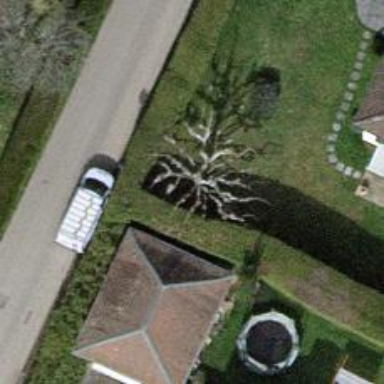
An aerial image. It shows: Evergreen needle-leaved tree.